Question: I've integrate the googlemaps api
but Pegman is missing from the streetview little white square (bottom right)

I've notice that some div that hold the pegman icon in googlemaps code have height and width equal at 0px
what can I do to fix that ?
Here's a sample of how I called and initiate my map
'''
<script type="text/javascript" src="https://maps.googleapis.com/maps/api/js?key=API_KEY"></script>
'''
Here's my map component :
'''
<div class="map-box" id="map" #map></div>
'''
with css.js looking like
'''
.map-box {
height: 100%;
width: 100%;
}
'''
and how I create it :
'''
var ownPos = {lat: -4.85, lng: 2.35};
this.mapDisplay = new google.maps.Map(document.getElementById('map'), {zoom: 4, center: ownPos, streetViewControl: true});
'''
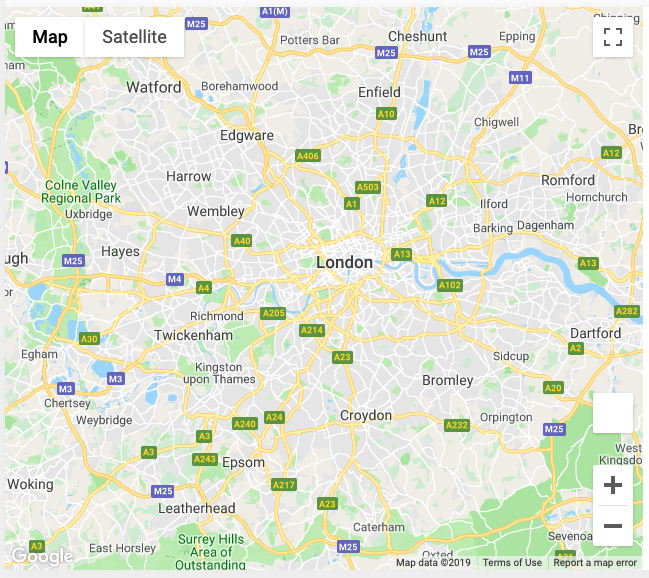
Answer: fixing of wrappers' height solved the same bug
'''
agm-map {
height: 425px;
& /deep/ .gm-svpc { //dispayed pegman's icon on map
div {
height: 40px;
}
}
}
'''